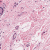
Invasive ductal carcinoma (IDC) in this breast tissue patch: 0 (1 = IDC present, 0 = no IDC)